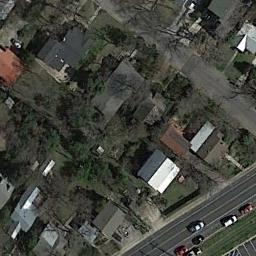
Label: residential